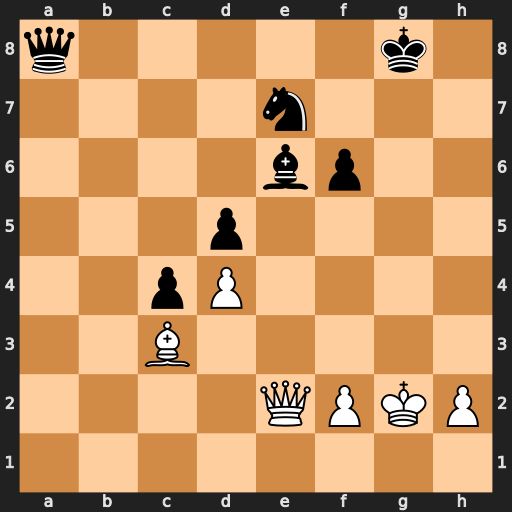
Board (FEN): q5k1/4n3/4bp2/3p4/2pP4/2B5/4QPKP/8
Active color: w
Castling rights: -
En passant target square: -
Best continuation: Qxe6+ Kg7 Qxe7+